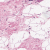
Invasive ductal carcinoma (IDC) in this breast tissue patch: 0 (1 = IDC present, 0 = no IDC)